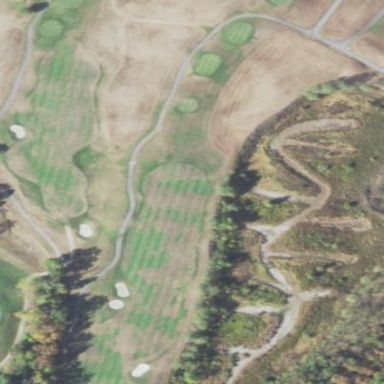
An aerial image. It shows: Golf fairway surrounded by grass.